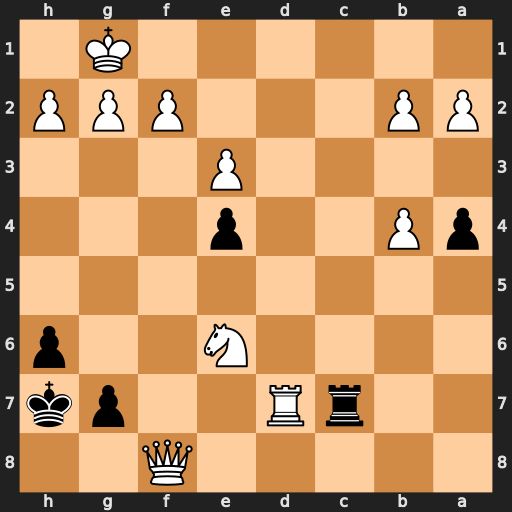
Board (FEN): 5Q2/2rR2pk/4N2p/8/pP2p3/4P3/PP3PPP/6K1
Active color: b
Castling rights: -
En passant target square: -
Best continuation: Rc1+ Rd1 Rxd1#